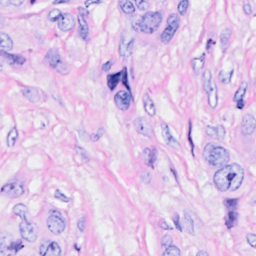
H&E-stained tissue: Breast